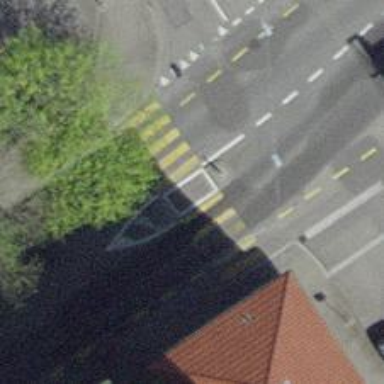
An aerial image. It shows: Uncontrolled crossing with pedestrian island.